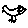
Label: bird